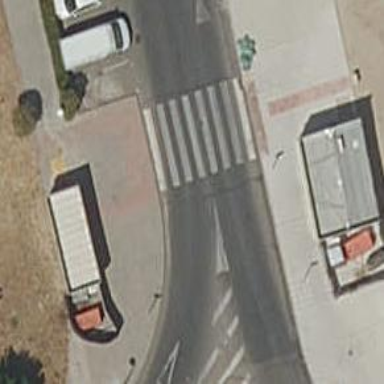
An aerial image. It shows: Uncontrolled road crossing.